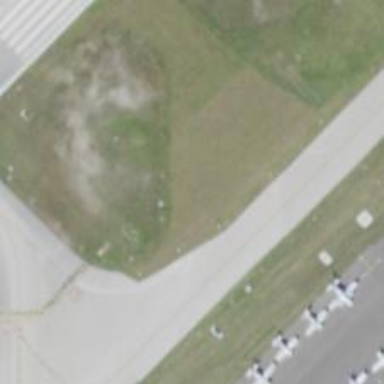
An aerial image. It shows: View of taxiway at the airport.